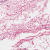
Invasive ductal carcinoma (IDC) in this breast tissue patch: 0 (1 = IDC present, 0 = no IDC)